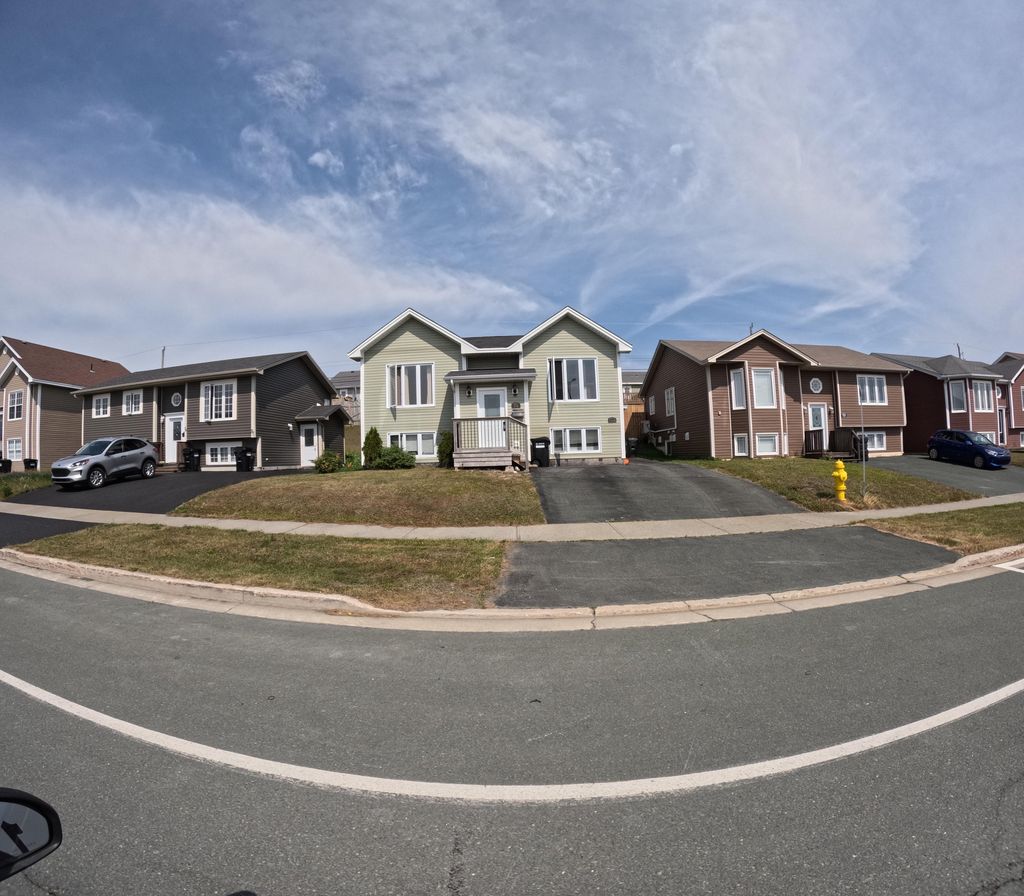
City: st_johns